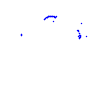
Particle: proton